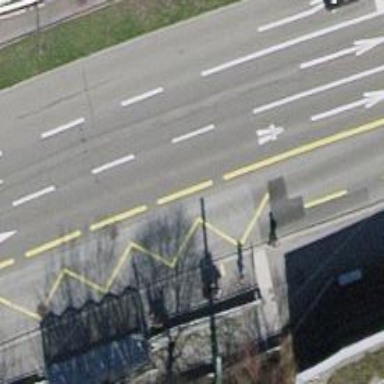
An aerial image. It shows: Asphalt road classified as primary highway. The road has trolley wire for trolley buses.